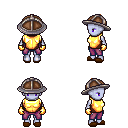
a pixel art fantasy rpg character, female body template, dark elf, purple skin, gold chest armor, magenta pants, brunette short mohawk hairstyle, chain helm, gold gloves, brown slippers, four views (front, back, left, right), 2x2 character sprite sheet, small pixel art, hard edges, no anti-aliasing